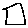
Label: square